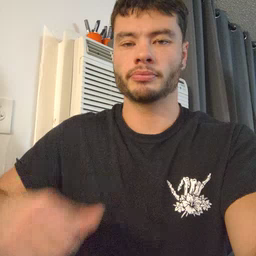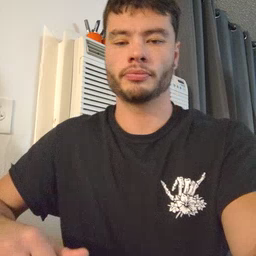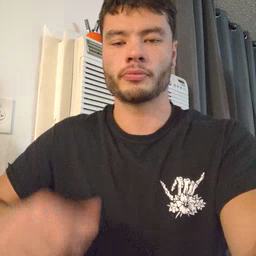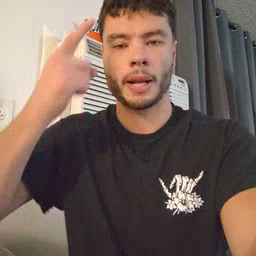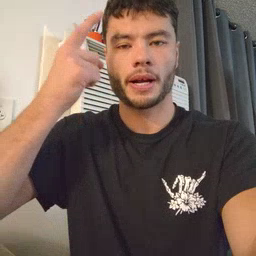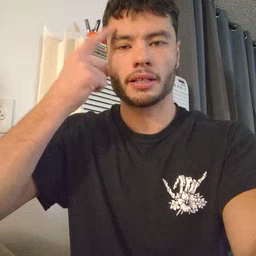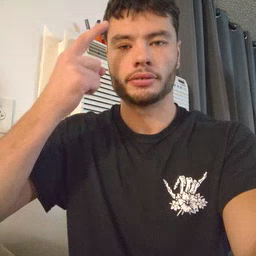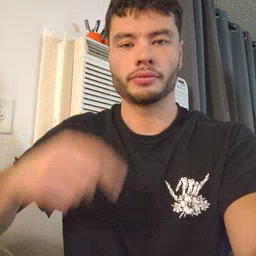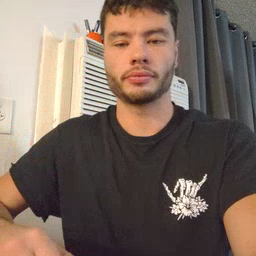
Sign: penny